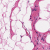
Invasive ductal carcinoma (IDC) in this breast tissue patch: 0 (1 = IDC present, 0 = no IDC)